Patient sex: M
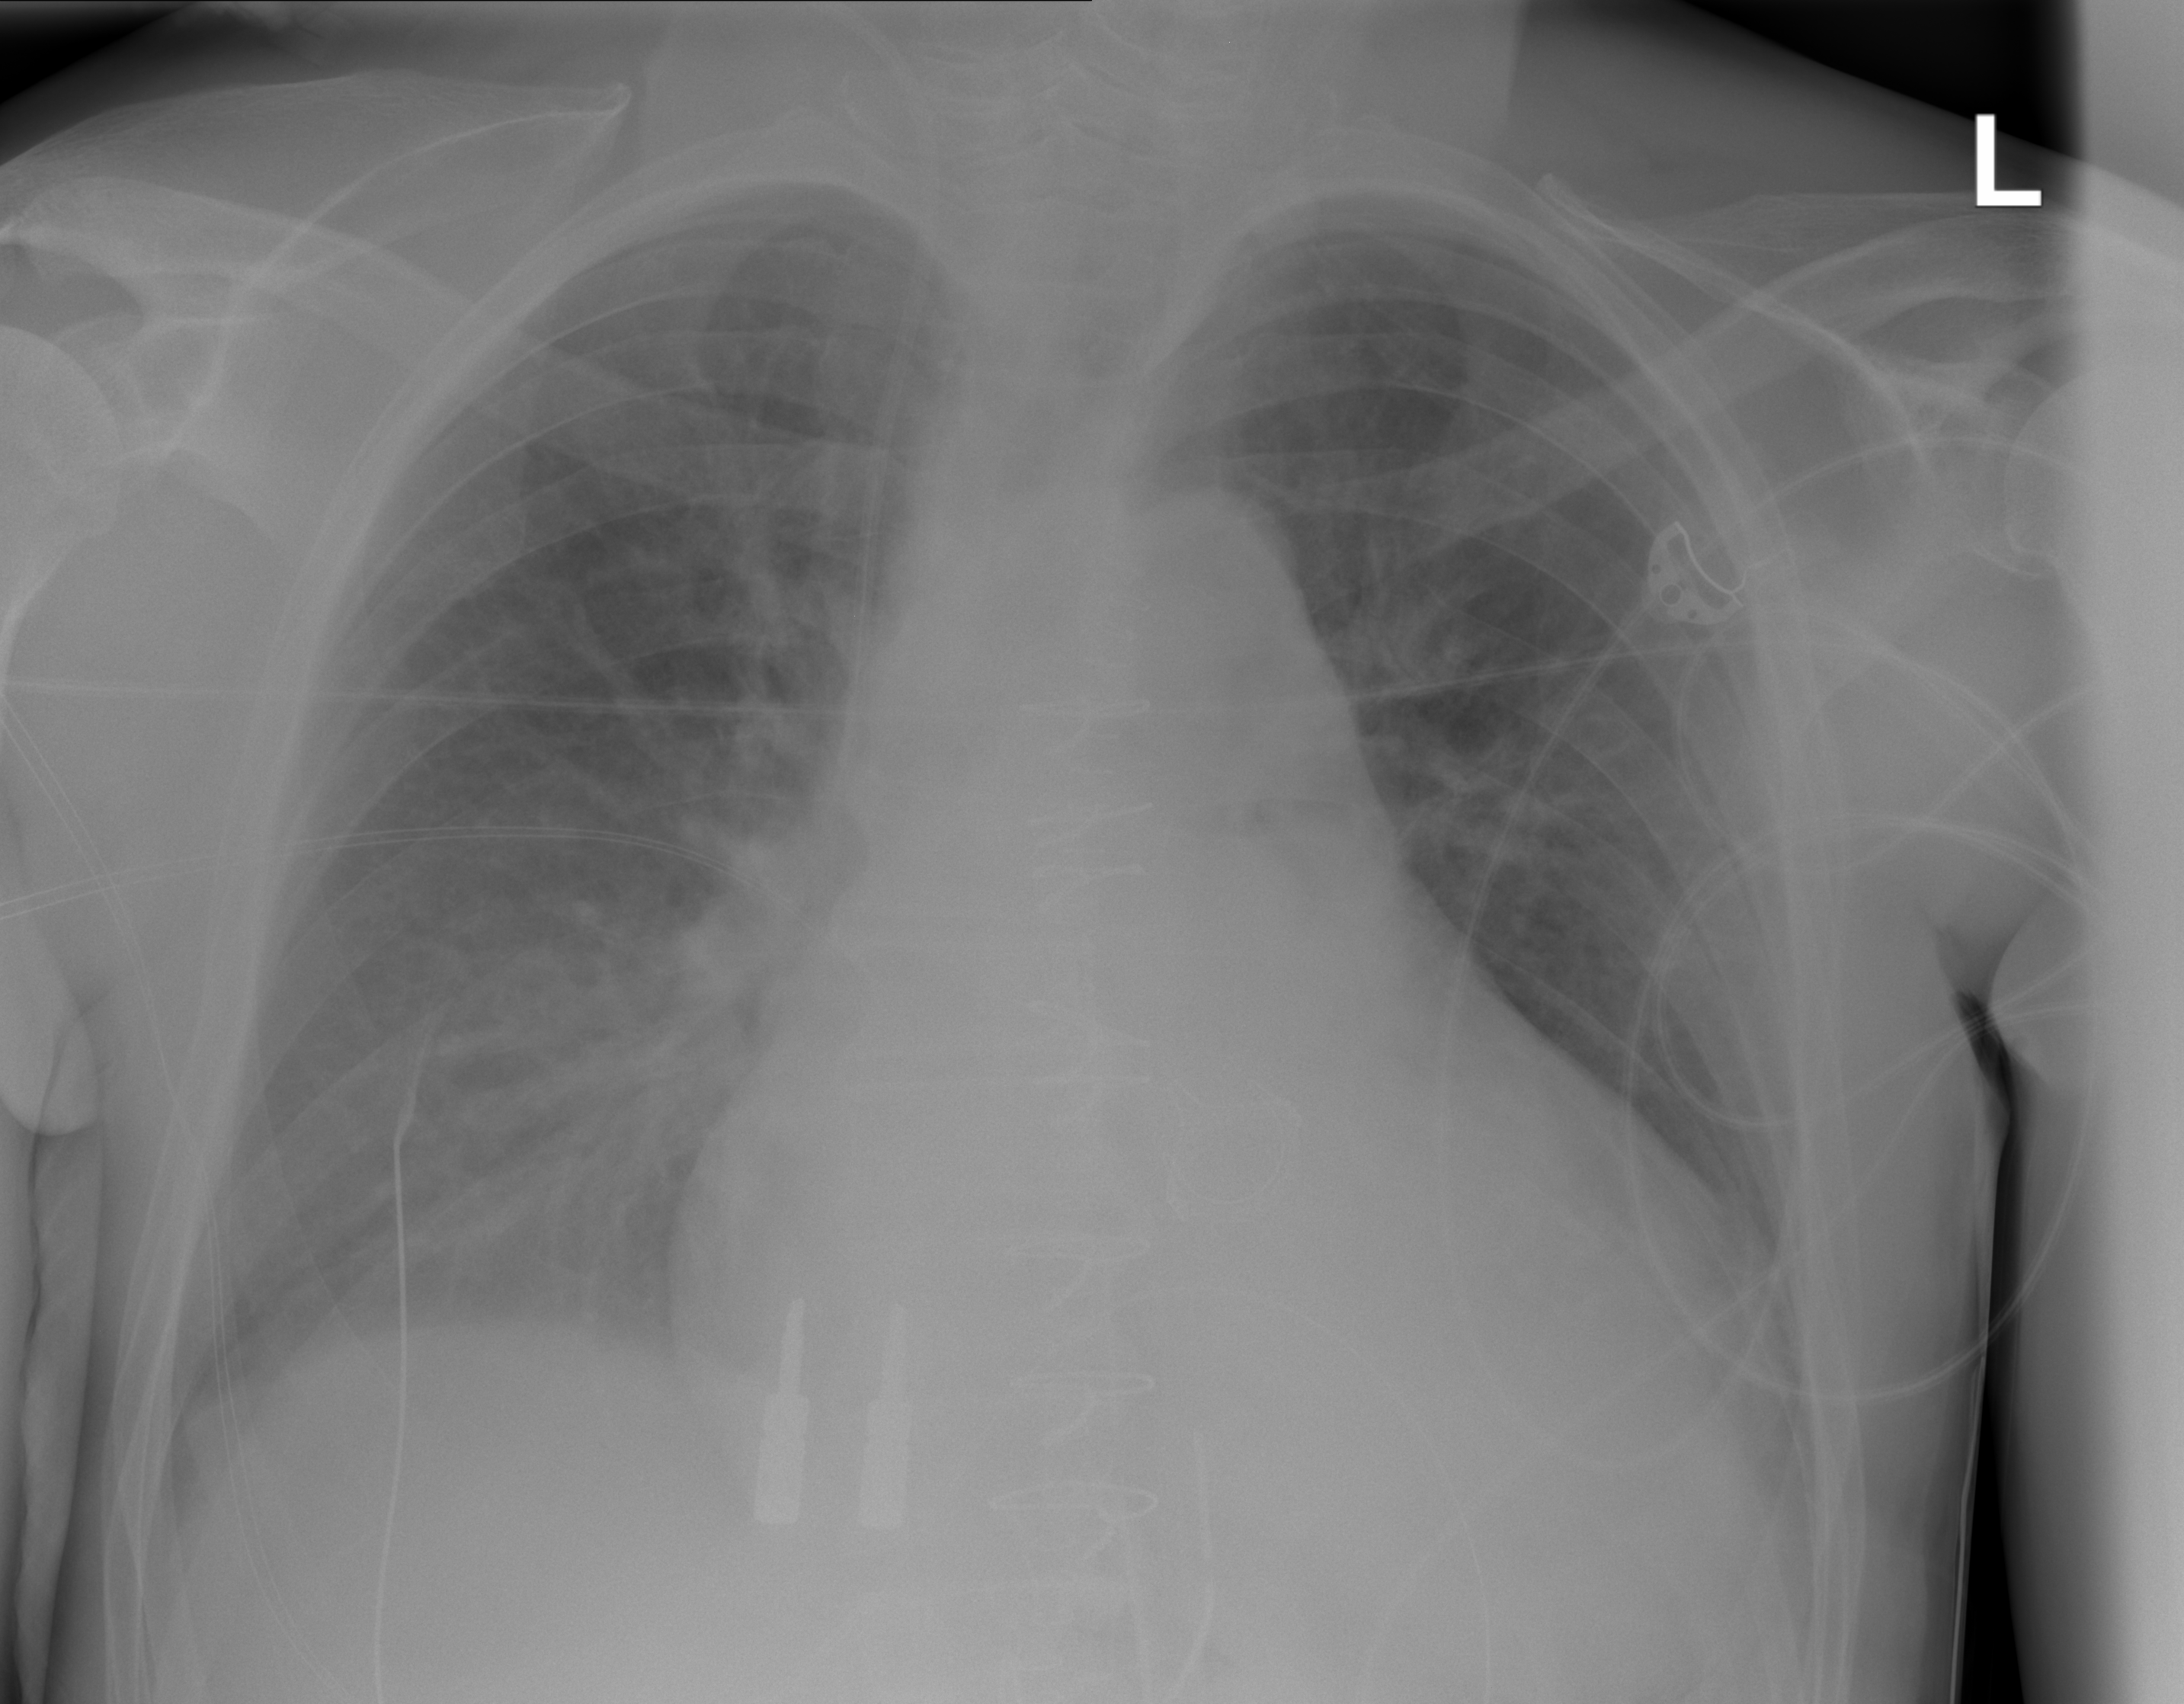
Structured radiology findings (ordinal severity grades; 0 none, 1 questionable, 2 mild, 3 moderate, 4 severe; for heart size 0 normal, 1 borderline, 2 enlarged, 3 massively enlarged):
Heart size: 2
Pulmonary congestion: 2
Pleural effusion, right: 2
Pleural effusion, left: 2
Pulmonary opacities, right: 1
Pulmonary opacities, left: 0
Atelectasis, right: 2
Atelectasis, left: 2